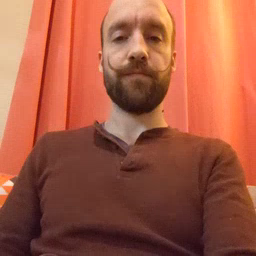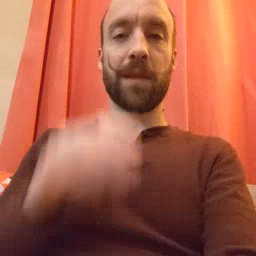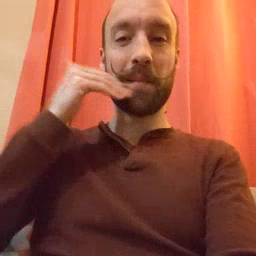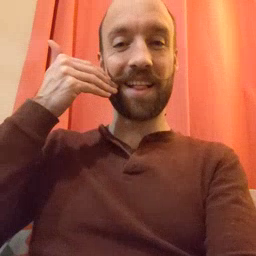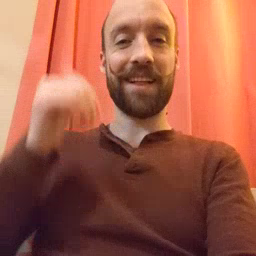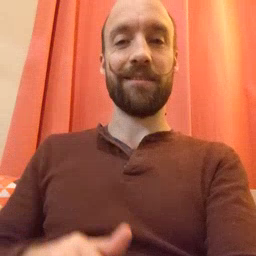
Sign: smile